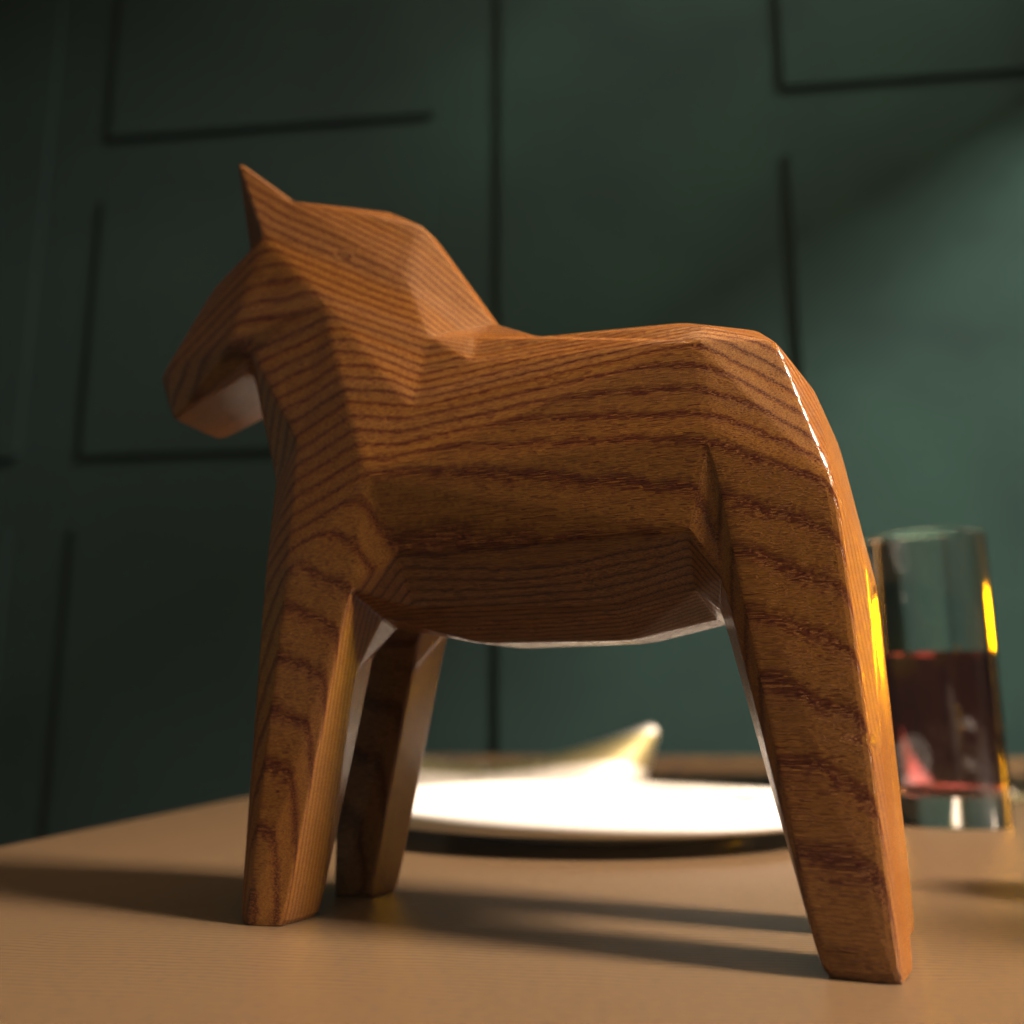
A high quality rendering of a dalahest_oak dalecarlian horse figurine made of varnished dark oak standing on a wooden table in an a sunset landscape with sunset lighting,medium shot fromlow-angleleft rear side , 35 mm, f 8